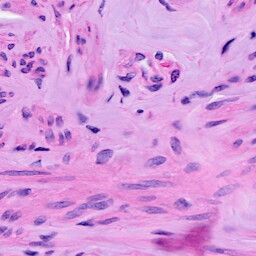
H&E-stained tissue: Ovarian